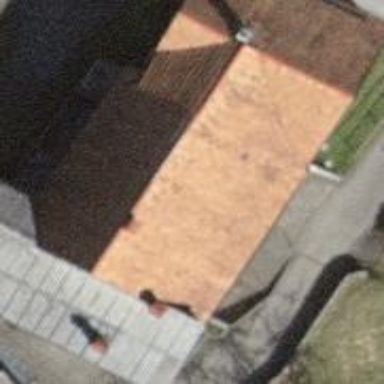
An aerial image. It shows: Simple and straightforward house.